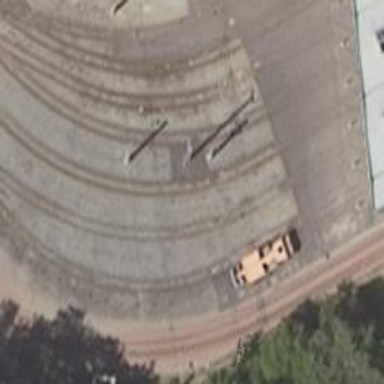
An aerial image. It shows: Tram railway running through service yard with electrified contact lines.